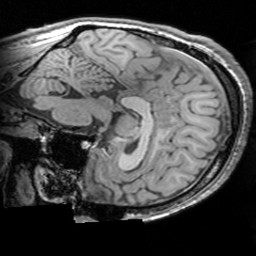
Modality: T1w
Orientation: sagittal
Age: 22
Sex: male
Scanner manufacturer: siemens
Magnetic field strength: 3 T
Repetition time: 1.63 s
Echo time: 0.00311 s